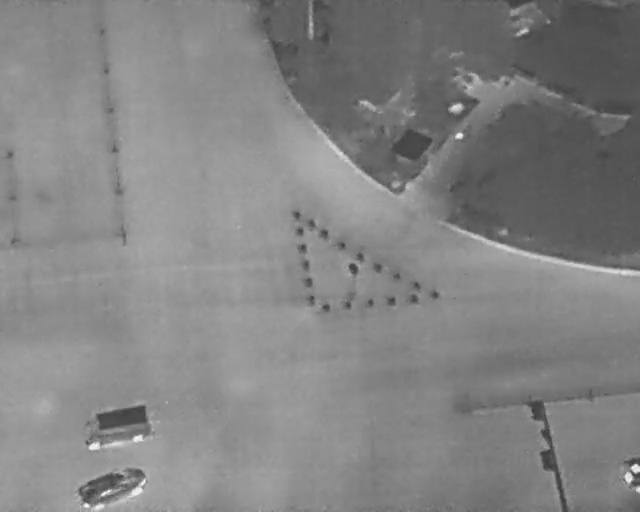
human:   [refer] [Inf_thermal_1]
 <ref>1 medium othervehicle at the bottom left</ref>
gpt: <box>[[15, 76, 21, 90, 169]]</box>

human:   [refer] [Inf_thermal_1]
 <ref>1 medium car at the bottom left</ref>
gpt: <box>[[15, 87, 19, 101, 159]]</box>